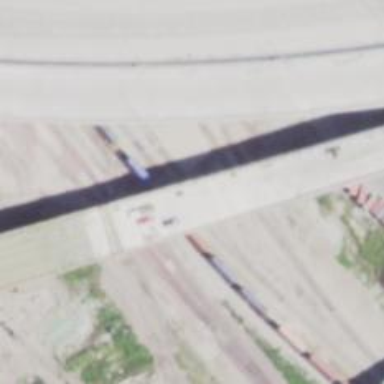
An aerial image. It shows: Railway siding with rails.